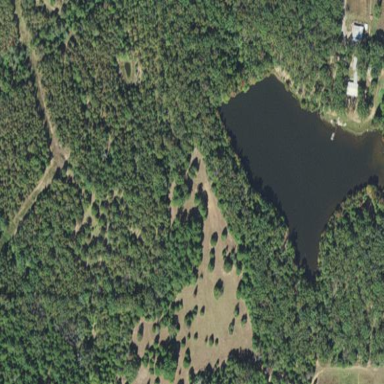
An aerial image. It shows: Beautiful lake surrounded by nature.